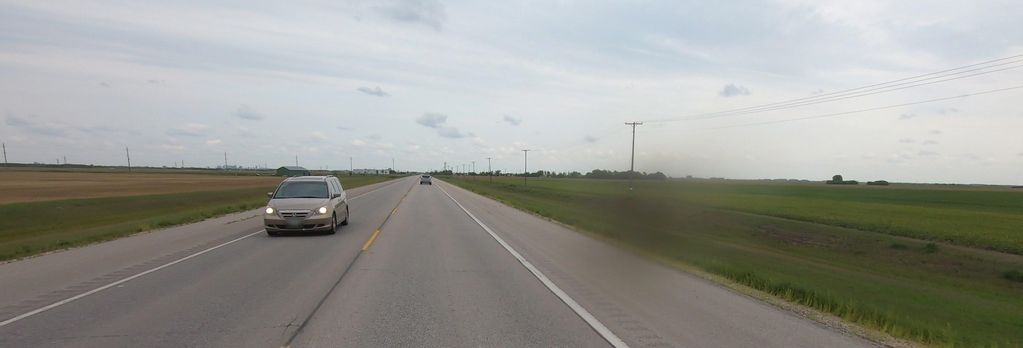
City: winnipeg